Question: Using the CSS 'transform' property, how can I make a button like this:

I've tried playing with 'skew', 'rotate', 'rotate3d' and 'perspective' without luck. It feels as if I need to be a mathematician to understand some of these new properties
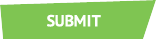
Answer: You'll have to fiddle with rotating along all 3 axes, and skewing. Here's an example:
'''
div {
perspective: 200px;
width: 150px;
position: relative;
color: white;
line-height: 2.4;
text-align: center;
padding-left: 20px;
}
div::before {
content: '';
z-index: -1;
position: absolute;
background: #7fc552;
top: 0; right: 0; bottom: 0; left: 0;
transform: skew(-9deg) rotateX(-22deg) rotateY(-21deg) rotateZ(-9deg);
/* Firefox seems to render this with pretty bad jagged edges.
Add a transparent outline to fix that. */
outline: 1px solid transparent;
}
'''
Here's a live demo: <URL>